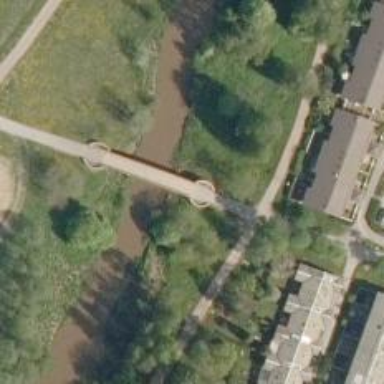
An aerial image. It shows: Bridge over cycleway.